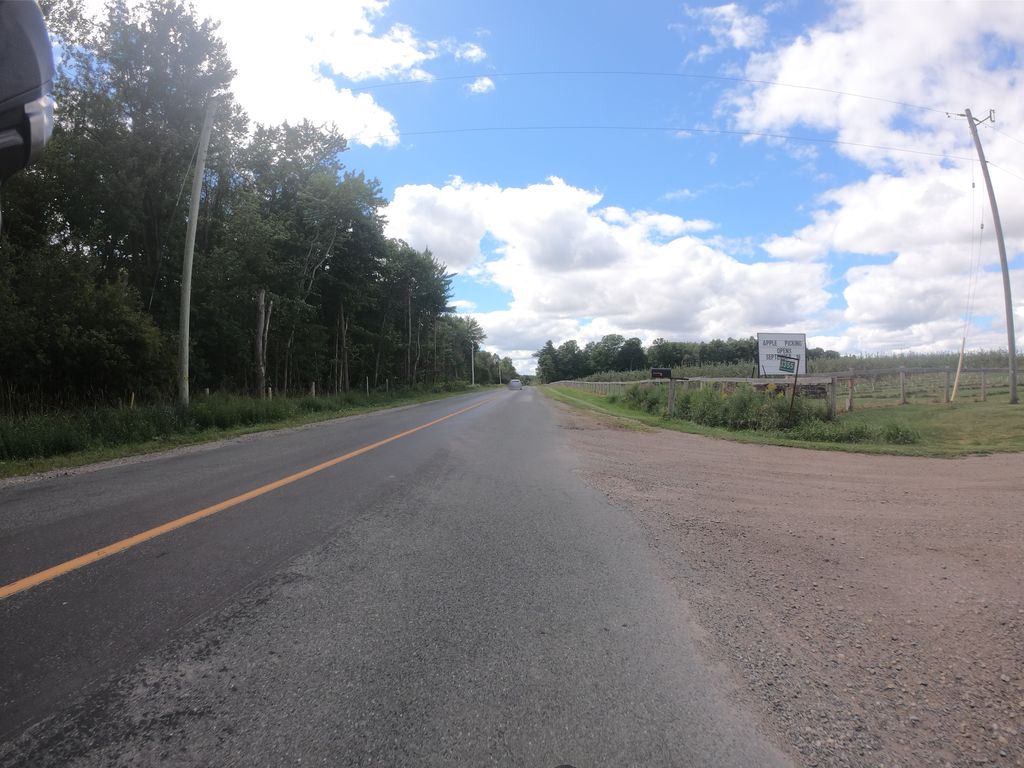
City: kitchener-waterloo